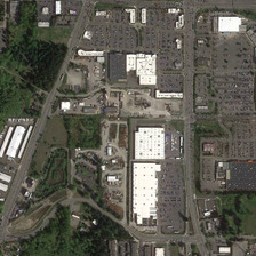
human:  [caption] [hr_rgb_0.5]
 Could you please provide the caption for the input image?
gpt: There are many trees on the edge of the industrial area.

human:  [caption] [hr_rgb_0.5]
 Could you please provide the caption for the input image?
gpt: There are many NAS trees on the shore of the industrial area.

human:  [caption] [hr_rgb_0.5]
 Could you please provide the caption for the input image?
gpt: There are many trees in the margins of the industrial area.

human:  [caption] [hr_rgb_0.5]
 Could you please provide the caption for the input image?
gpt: There are many trees on the edge of the industrial region.

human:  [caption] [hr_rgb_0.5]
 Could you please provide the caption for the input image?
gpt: There are many Nas trees on the bank of the industrial area.